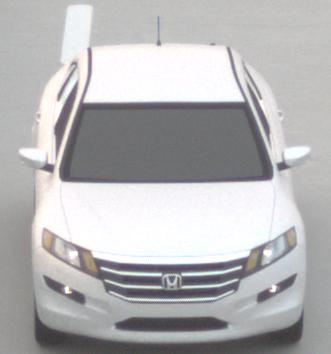
Make: Honda
Model: Crosstour
Detailed model: -
Model produced from: 2009
Model produced until: 2012
Doors: 4
Color: white
Road condition: dry road
Daytime: sunrise or sunset
Contrast: low contrast